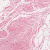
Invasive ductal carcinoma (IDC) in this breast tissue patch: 0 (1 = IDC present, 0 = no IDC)